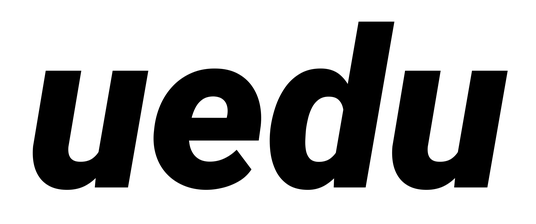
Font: Roboto-Italic_Black_Italic